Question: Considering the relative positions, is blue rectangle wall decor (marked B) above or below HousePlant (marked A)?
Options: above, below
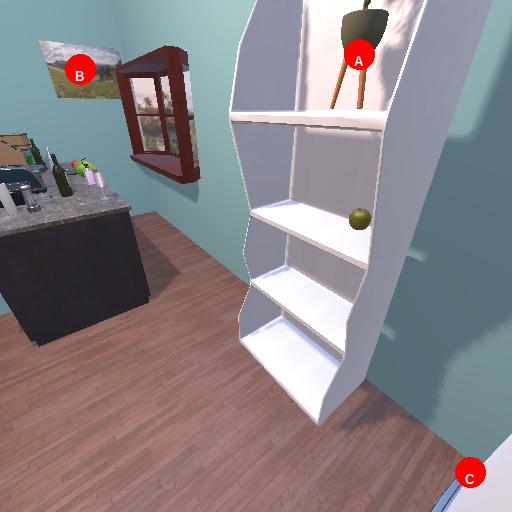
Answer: above